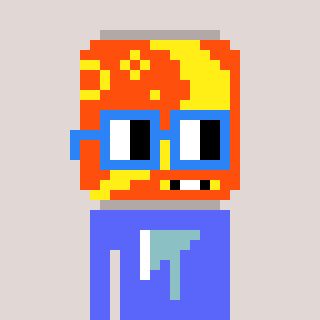
a pixel art character with square blue glasses, a pop-shaped head and a purple-colored body on a warm background